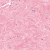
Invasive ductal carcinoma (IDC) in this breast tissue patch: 0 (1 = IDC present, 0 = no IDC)